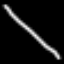
Label: line